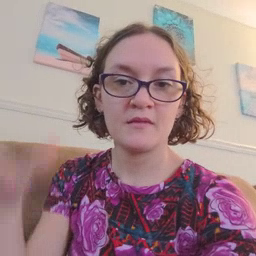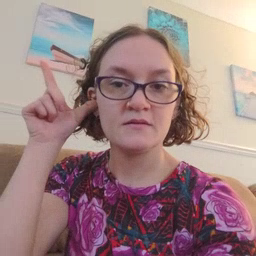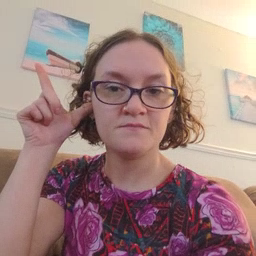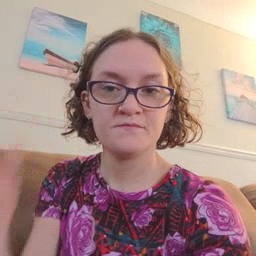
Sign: listen